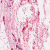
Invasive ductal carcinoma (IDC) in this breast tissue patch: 0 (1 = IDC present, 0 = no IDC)